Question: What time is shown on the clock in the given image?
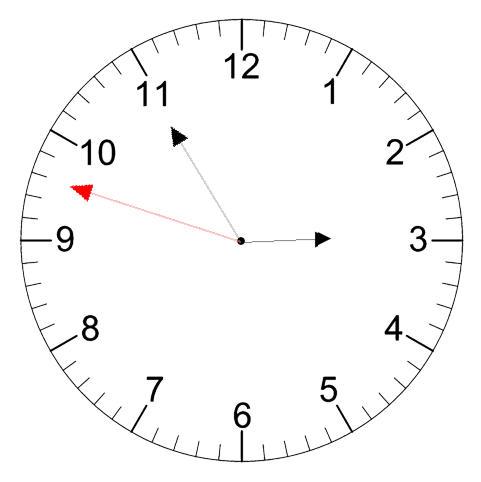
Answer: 02:54:48